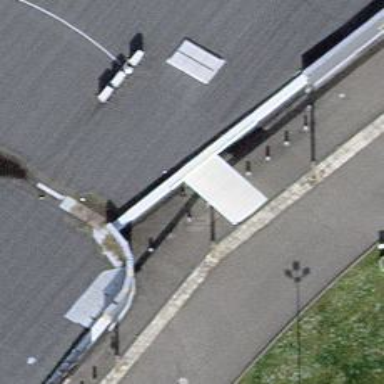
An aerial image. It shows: Clothing store.